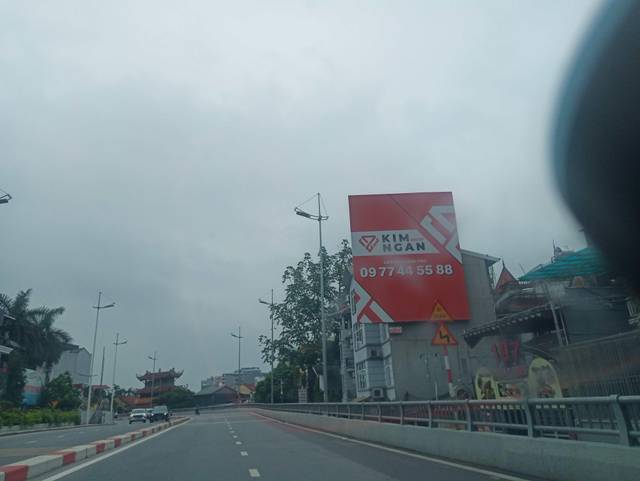
Region: Vietnam
Coordinates: 21.065, 105.829